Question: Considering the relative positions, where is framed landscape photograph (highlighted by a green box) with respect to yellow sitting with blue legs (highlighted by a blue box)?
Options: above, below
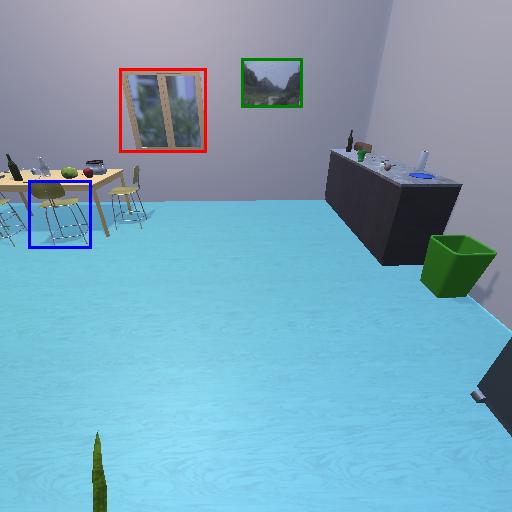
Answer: above